Question: I'm using Beta 3 of xcode 6, and I am having a problem doing a simple if statement against an enum passed into an argument of a closure. Here is the simple enum definition:
'''
enum FLSTeslaLoginStatus {
case LoggedOut
case LoggedIn
case LoggingIn
case LoginFailed(NSData!, NSHTTPURLResponse!, NSError)
}
'''
And the code with the error is:

As you can see the switch statement works fine, but the if check is resulting in the error. This is just some test code so I won't normally have a switch and an if statement, but I'm trying to figure out what's wrong with the if statement. I'm thinking it is a compiler bug.
This is supported in Swift 2.0 with the use of "if case".
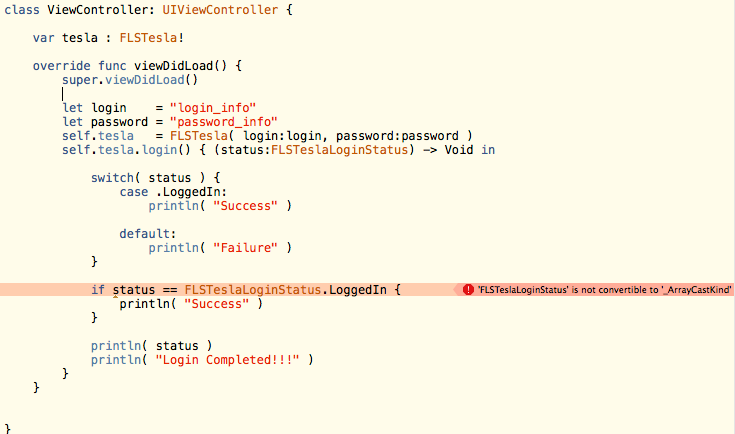
Answer: Swift 2.x allows this via the if case pattern match: <URL>
'''
if case let .LoggedIn(name,password) = status {
print( "\(name) Logged in!" )
}
'''